Question: I've used Steve Sanderson's <URL>
The image below shows the structure it creates:

Source code suitable for debugging is located in the folder. <URL>, and this output is placed in the folder.
So, down to business: What are my options for publishing this to Azure (web site)? The project will most likely be hosted on visual studio online, and I'd like to use the build system for nightly builds, running tests etc.
I've considered converting the project to an ASP.NET project, in order to utilize some of the features this provides (publishing etc), but I'm not sure if this is the best approach, or how to actually do this propely for that matter. For example, how should I deal with the fact that I've got a src folder and a dist folder, rather than a single web root?
I also want to utilize the test system (karma, jasmine) as part of the build process.
As you probably understand, I'm a bit clueless of where to go from here. How would you go about achieving what I've described here?
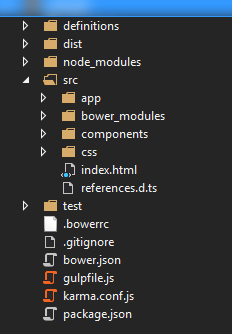
Answer: I'm going to provide an answer for this myself, in case others wondering the same thing would happen to stumble upon this question:
After doing some digging I decided to create an Azure Web Sites set up with a local git repository, as described <URL>
I then used npm to install kudu-cli and used that to generate a .deployment script, as described <URL>
I then modified the script to install my bower modules and run my gulp script. Finally I modified the script so that only the content of the /dist folder was copied to the publish target folder.
In case others are as clueless as I was, the following information might be useful: The Azure Web Site hosting model is actually very straight forward. If you want to, you can easily just build locally and publish the /dist folder manually using ftp.
Update per request: Build script
'''
@if "%SCM_TRACE_LEVEL%" NEQ "4" @echo off
:: ----------------------
:: KUDU Deployment Script
:: Version: 0.1.11
:: ----------------------
:: Prerequisites
:: -------------
:: Verify node.js installed
where node 2>nul >nul
IF %ERRORLEVEL% NEQ 0 (
echo Missing node.js executable, please install node.js, if already installed make sure it can be reached from current environment.
goto error
)
:: Setup
:: -----
setlocal enabledelayedexpansion
SET ARTIFACTS=%~dp0%..rtifacts
IF NOT DEFINED DEPLOYMENT_SOURCE (
SET DEPLOYMENT_SOURCE=%~dp0%.
)
IF NOT DEFINED DEPLOYMENT_TARGET (
SET DEPLOYMENT_TARGET=%ARTIFACTS%\wwwroot
)
IF NOT DEFINED NEXT_MANIFEST_PATH (
SET NEXT_MANIFEST_PATH=%ARTIFACTS%\manifest
IF NOT DEFINED PREVIOUS_MANIFEST_PATH (
SET PREVIOUS_MANIFEST_PATH=%ARTIFACTS%\manifest
)
)
IF NOT DEFINED KUDU_SYNC_CMD (
:: Install kudu sync
echo Installing Kudu Sync
call npm install kudusync -g --silent
IF !ERRORLEVEL! NEQ 0 goto error
:: Locally just running "kuduSync" would also work
SET KUDU_SYNC_CMD=%appdata%
pm\kuduSync.cmd
)
goto Deployment
:: Utility Functions
:: -----------------
:SelectNodeVersion
IF DEFINED KUDU_SELECT_NODE_VERSION_CMD (
:: The following are done only on Windows Azure Websites environment
call %KUDU_SELECT_NODE_VERSION_CMD% "%DEPLOYMENT_SOURCE%" "%DEPLOYMENT_TARGET%" "%DEPLOYMENT_TEMP%"
IF !ERRORLEVEL! NEQ 0 goto error
IF EXIST "%DEPLOYMENT_TEMP%\__nodeVersion.tmp" (
SET /p NODE_EXE=<"%DEPLOYMENT_TEMP%\__nodeVersion.tmp"
IF !ERRORLEVEL! NEQ 0 goto error
)
IF EXIST "%DEPLOYMENT_TEMP%\__npmVersion.tmp" (
SET /p NPM_JS_PATH=<"%DEPLOYMENT_TEMP%\__npmVersion.tmp"
IF !ERRORLEVEL! NEQ 0 goto error
)
IF NOT DEFINED NODE_EXE (
SET NODE_EXE=node
)
SET NPM_CMD="!NODE_EXE!" "!NPM_JS_PATH!"
) ELSE (
SET NPM_CMD=npm
SET NODE_EXE=node
)
goto :EOF
::::::::::::::::::::::::::::::::::::::::::::::::::::::::::::::::::::::::::::::::::::::::::::::::::::::::::::::::::::::::::::::::::
:: Deployment
:: ----------
:Deployment
echo Handling node.js deployment.
echo %DEPLOYMENT_SOURCE%
echo %DEPLOYMENT_TARGET%
echo 1. Select node version
call :SelectNodeVersion
echo 2. Install npm packages
IF EXIST "%DEPLOYMENT_SOURCE%\package.json" (
pushd "%DEPLOYMENT_SOURCE%"
call :ExecuteCmd !NPM_CMD! install
IF !ERRORLEVEL! NEQ 0 goto error
popd
)
echo 3. Install bower packages
IF EXIST "%DEPLOYMENT_SOURCE%ower.json" (
pushd "%DEPLOYMENT_SOURCE%"
:: call :ExecuteCmd !NPM_CMD! install bower
call "%DEPLOYMENT_SOURCE%"/node_modules/.bin/bower install -g --config.interactive=false
IF !ERRORLEVEL! NEQ 0 goto error
popd
)
:RELEASE
echo 4. Install and run gulp [RELEASE]
IF EXIST "%DEPLOYMENT_SOURCE%\gulpfile.js" (
pushd "%DEPLOYMENT_SOURCE%"
call "%DEPLOYMENT_SOURCE%"/node_modules/.bin/gulp
IF !ERRORLEVEL! NEQ 0 goto error
popd
)
echo 5. KuduSync [RELEASE]
IF /I "%IN_PLACE_DEPLOYMENT%" NEQ "1" (
call :ExecuteCmd "%KUDU_SYNC_CMD%" -v 50 -f "%DEPLOYMENT_SOURCE%/dist" -t "%DEPLOYMENT_TARGET%" -n "%NEXT_MANIFEST_PATH%" -p "%PREVIOUS_MANIFEST_PATH%" -i ".git;.hg;.deployment;deploy.cmd"
IF !ERRORLEVEL! NEQ 0 goto error
)
:EODEP
::::::::::::::::::::::::::::::::::::::::::::::::::::::::::::::::::::::::::::::::::::::::::::::::::::::::::::::::::::::::::::::::::
:: Post deployment stub
IF DEFINED POST_DEPLOYMENT_ACTION call "%POST_DEPLOYMENT_ACTION%"
IF !ERRORLEVEL! NEQ 0 goto error
goto end
:: Execute command routine that will echo out when error
:ExecuteCmd
setlocal
set _CMD_=%*
call %_CMD_%
if "%ERRORLEVEL%" NEQ "0" echo Failed exitCode=%ERRORLEVEL%, command=%_CMD_%
exit /b %ERRORLEVEL%
:error
endlocal
echo An error has occurred during web site deployment.
call :exitSetErrorLevel
call :exitFromFunction 2>nul
:exitSetErrorLevel
exit /b 1
:exitFromFunction
()
:end
endlocal
echo Finished successfully.
'''
This is refrenced in the .deployment file
'''
[config]
command = deploy.cmd
'''